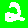
Digit: 2